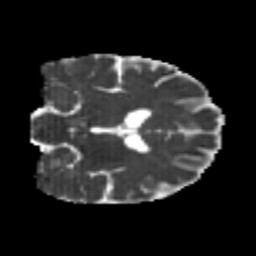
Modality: MD
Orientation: coronal
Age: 26
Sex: male
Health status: healthy
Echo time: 0.074 s